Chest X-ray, PA view. Patient: 58 years old, sex F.
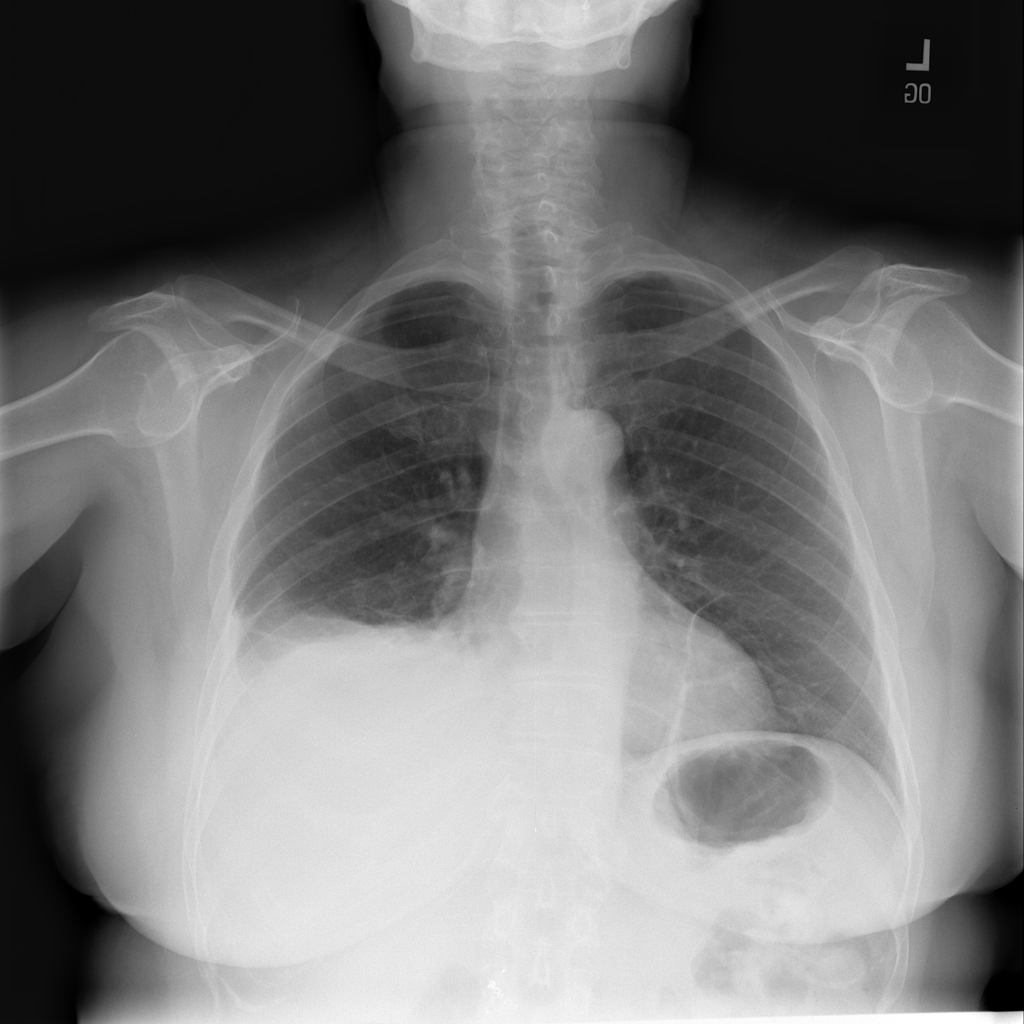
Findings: Atelectasis, Consolidation, Effusion, Mass, Nodule